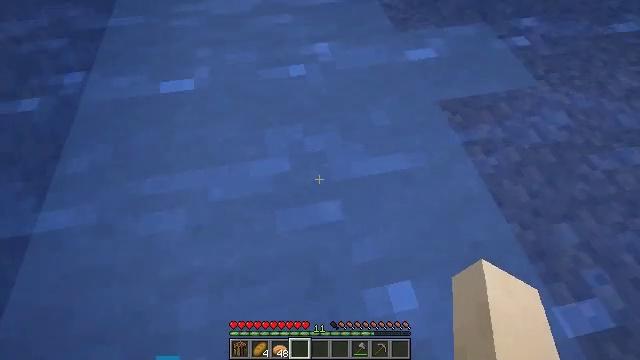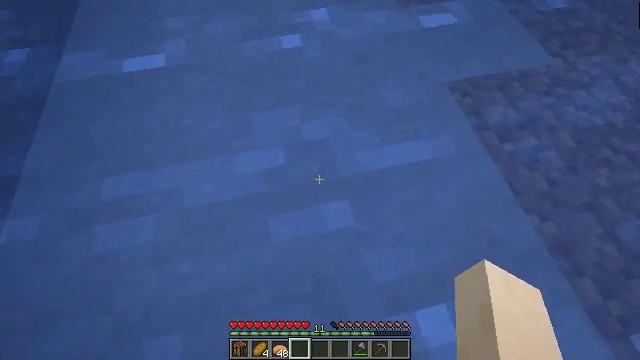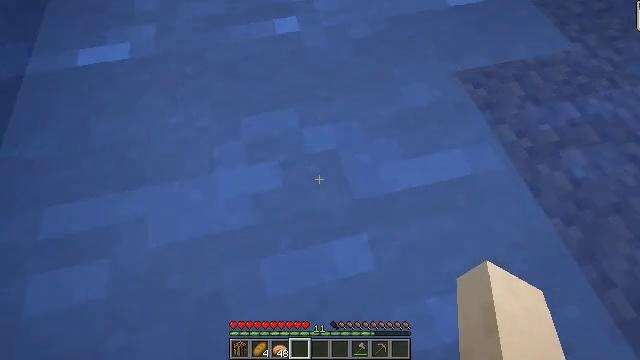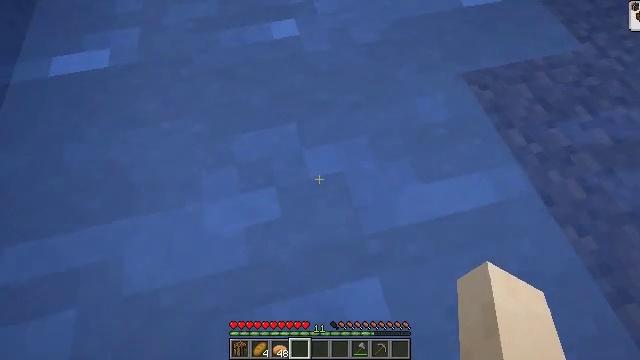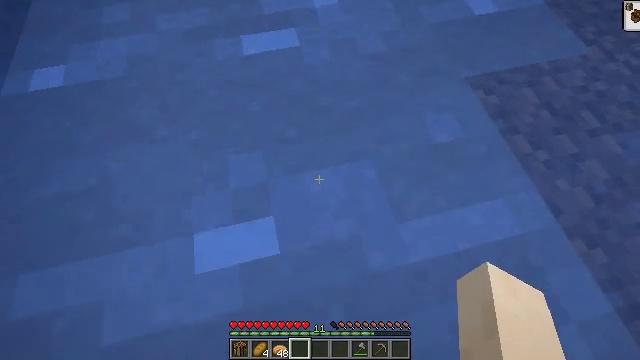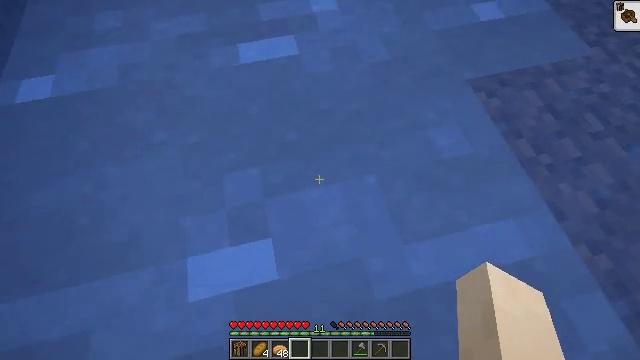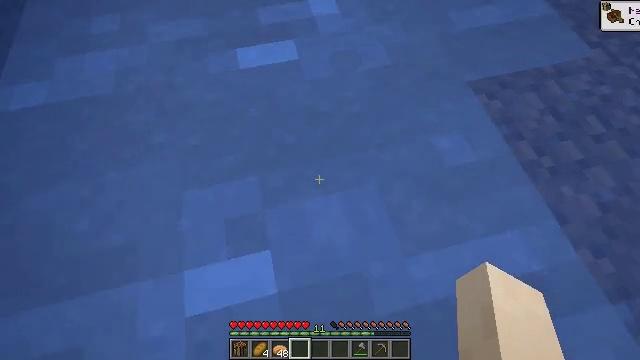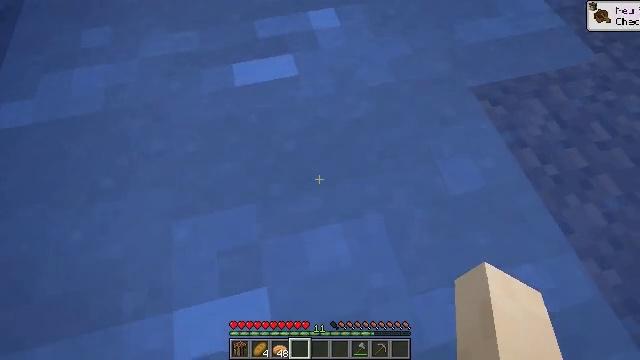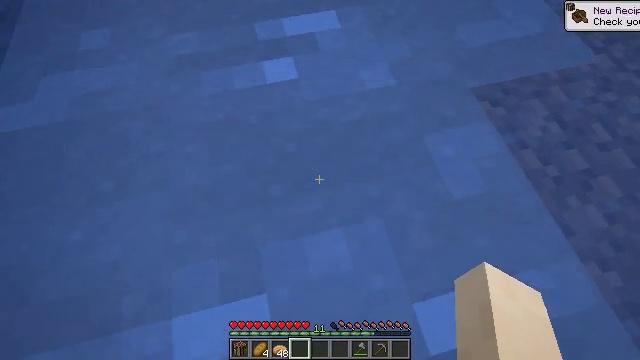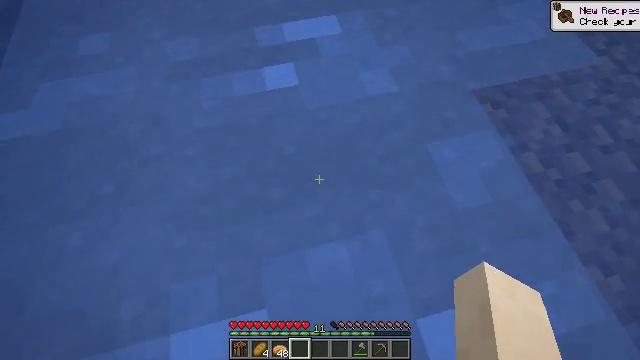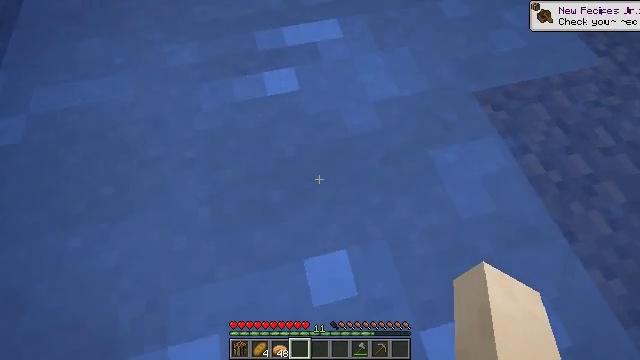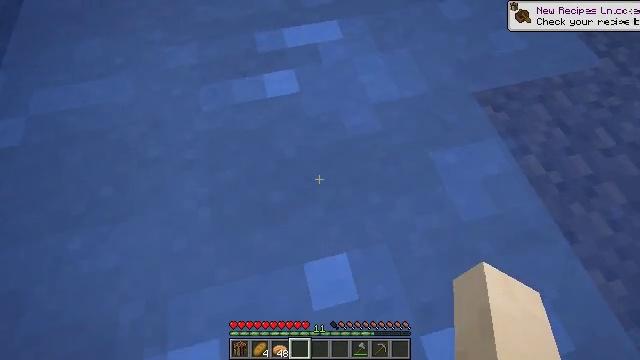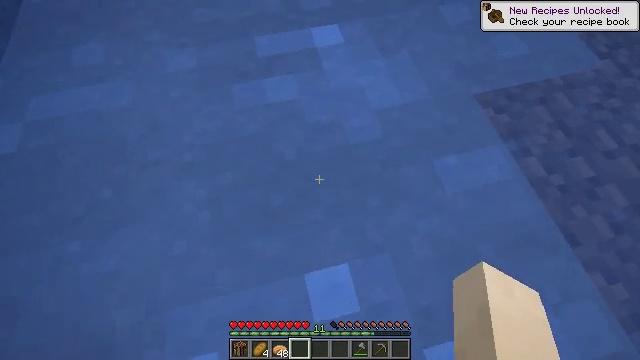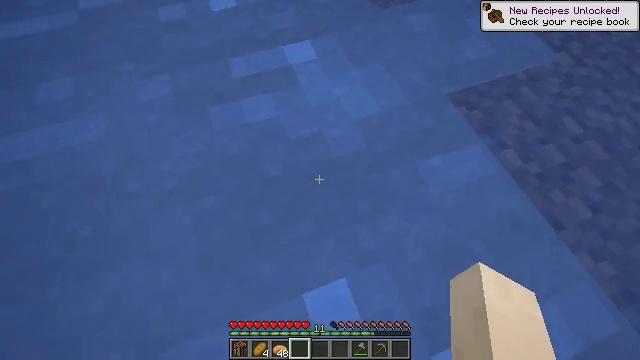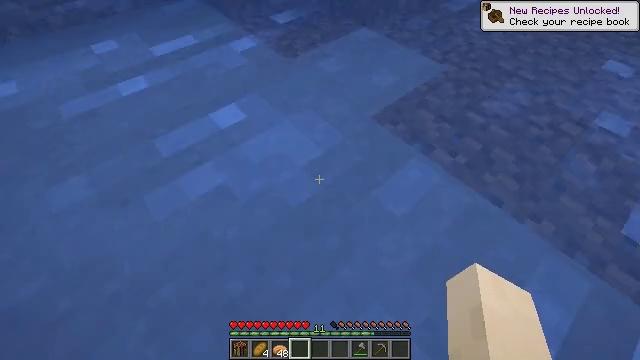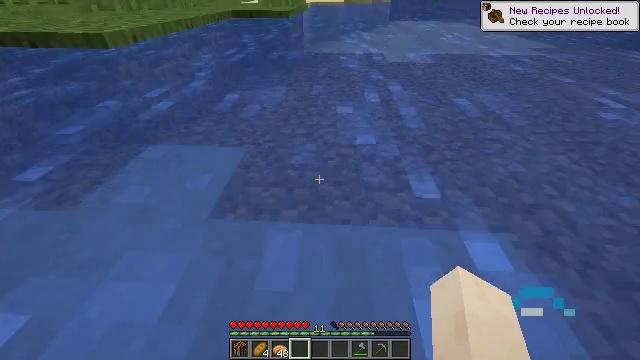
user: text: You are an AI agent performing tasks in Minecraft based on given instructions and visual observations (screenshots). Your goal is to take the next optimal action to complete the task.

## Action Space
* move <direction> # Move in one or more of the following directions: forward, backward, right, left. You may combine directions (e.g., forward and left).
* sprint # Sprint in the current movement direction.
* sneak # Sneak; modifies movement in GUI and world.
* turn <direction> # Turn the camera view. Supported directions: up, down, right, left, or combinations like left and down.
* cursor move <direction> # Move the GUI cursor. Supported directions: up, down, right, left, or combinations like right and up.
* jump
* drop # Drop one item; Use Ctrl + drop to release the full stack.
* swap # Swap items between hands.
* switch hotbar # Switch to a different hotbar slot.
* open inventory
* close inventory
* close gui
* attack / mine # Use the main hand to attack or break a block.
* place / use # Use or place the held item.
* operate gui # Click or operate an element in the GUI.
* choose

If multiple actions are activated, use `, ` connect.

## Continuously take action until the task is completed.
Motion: motion action
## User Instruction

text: Break the clay block to collect it.
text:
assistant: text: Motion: sneak, turn right and down
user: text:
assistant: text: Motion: sneak, turn down
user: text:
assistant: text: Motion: sneak
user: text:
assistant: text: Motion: sneak
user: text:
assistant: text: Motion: sneak
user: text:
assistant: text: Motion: sneak
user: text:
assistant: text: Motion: sneak
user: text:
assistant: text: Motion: sneak
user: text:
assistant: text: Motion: sneak
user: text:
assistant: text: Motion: sneak
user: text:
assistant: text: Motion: sneak
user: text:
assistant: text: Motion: sneak
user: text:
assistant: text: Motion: move forward, sneak, turn right and up
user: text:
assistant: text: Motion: move forward, sneak, turn right and up
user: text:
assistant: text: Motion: move forward, sneak, turn right and up
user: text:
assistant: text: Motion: move forward, sneak, turn right and up
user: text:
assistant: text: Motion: move forward, sneak, turn right and up
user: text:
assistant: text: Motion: move forward, sneak
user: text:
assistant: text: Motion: move forward, sneak
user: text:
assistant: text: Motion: move forward, sneak
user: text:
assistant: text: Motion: move forward, sneak
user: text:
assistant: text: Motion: move forward, sneak
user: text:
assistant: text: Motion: move forward
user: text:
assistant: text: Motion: move forward
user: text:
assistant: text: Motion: move forward
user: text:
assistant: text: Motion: move forward and move left
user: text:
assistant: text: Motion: move forward and move left
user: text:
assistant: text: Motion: move forward and move left
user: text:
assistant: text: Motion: move forward and move left
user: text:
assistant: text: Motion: move forward and move left